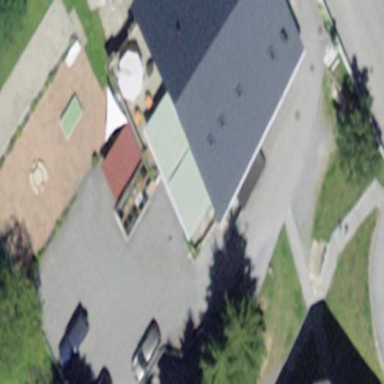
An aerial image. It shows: Hotel building.